Question: I use partialview like
'''
<td style="vertical-align: top;">@Html.Action("_HavaDurumuPartial")
'''
And It is working on server now. But sometimes It gives error. Erros is below:

This error not occur allways.
I cant find any reason for this problem.And I cant understand why does it sometimes give this error.
If it is neccesary, I write the content of partialview and controller action.
'''
public ActionResult _HavaDurumuPartial(string il)
{
il = "Izmir";
HttpWebRequest GoogleRequest;
HttpWebResponse GoogleResponse = null;
XmlDocument GoogleXMLdoc = null;
try
{
GoogleRequest = (HttpWebRequest)WebRequest.Create("http://www.google.com/ig/api?weather=" + il + "&hl=tr&ie=utf-8&oe=utf-8");
GoogleResponse = (HttpWebResponse)GoogleRequest.GetResponse();
GoogleXMLdoc = new XmlDocument();
GoogleXMLdoc.Load(GoogleResponse.GetResponseStream());
XmlNode root = GoogleXMLdoc.DocumentElement;
XmlNodeList nodeList1 = root.SelectNodes("weather/forecast_information");
//ViewBag.HavaDurumu = ViewBag.HavaDurumu + "<b>Sehir : " + nodeList1.Item(0).SelectSingleNode("city").Attributes["data"].InnerText + "</b>";
XmlNodeList nodeList = root.SelectNodes("weather/current_conditions");
ViewBag.HavaDurumu = ViewBag.HavaDurumu + "<table cellpadding="5"><tbody><tr><td style="width:50%;"><b><big><nobr>" + nodeList.Item(0).SelectSingleNode("temp_c").Attributes["data"].InnerText + " degC | " + nodeList.Item(0).SelectSingleNode("temp_f").Attributes["data"].InnerText + " degF</nobr></big></b></br>";
ViewBag.HavaDurumu = ViewBag.HavaDurumu + "<b>Suan:</b> " + nodeList.Item(0).SelectSingleNode("condition").Attributes["data"].InnerText + "";
ViewBag.HavaDurumu = ViewBag.HavaDurumu + " " + nodeList.Item(0).SelectSingleNode("wind_condition").Attributes["data"].InnerText + "</br>" + "";
ViewBag.HavaDurumu = ViewBag.HavaDurumu + " " + nodeList.Item(0).SelectSingleNode("humidity").Attributes["data"].InnerText;
nodeList = root.SelectNodes("descendant::weather/forecast_conditions");
int i = 0;
foreach (XmlNode nod in nodeList)
{
if (i == 0)
{
i++;
continue;
}
ViewBag.HavaDurumu = ViewBag.HavaDurumu + "</td><td align="center">" + nod.SelectSingleNode("day_of_week").Attributes["data"].InnerText + "</br>" + "";
ViewBag.HavaDurumu = ViewBag.HavaDurumu + "<img src="http://www.google.com" + nod.SelectSingleNode("icon").Attributes["data"].InnerText + "" alt="" + nod.SelectSingleNode("condition").Attributes["data"].InnerText + "">" + "</br>";
ViewBag.HavaDurumu = ViewBag.HavaDurumu + nod.SelectSingleNode("low").Attributes["data"].InnerText + "degC" + "</br>";
ViewBag.HavaDurumu = ViewBag.HavaDurumu + nod.SelectSingleNode("high").Attributes["data"].InnerText + "degC" + "</br>";
}
ViewBag.HavaDurumu = ViewBag.HavaDurumu + "</td></tr></tbody></table>";
}
catch (System.Exception ex)
{
ViewBag.HavaDurumu = ex.Message;
}
finally
{
GoogleResponse.Close();
}
return PartialView();
}
'''
I get the weather for specific location from google with this action.
Thanks.
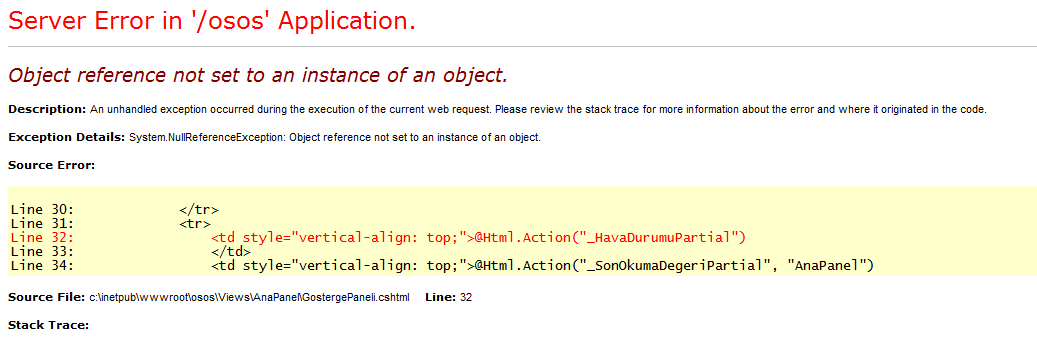
Answer: Add a null reference check in your finally. Initializing GoogleResponse could fail, so it would still be null. Then you'll hit your finally block and get a null reference exception since GoogleResponse is null when you try to call .Close().
'''
finally
{
if (GoogleResponse != null)
{
GoogleResponse.Close();
}
}
'''